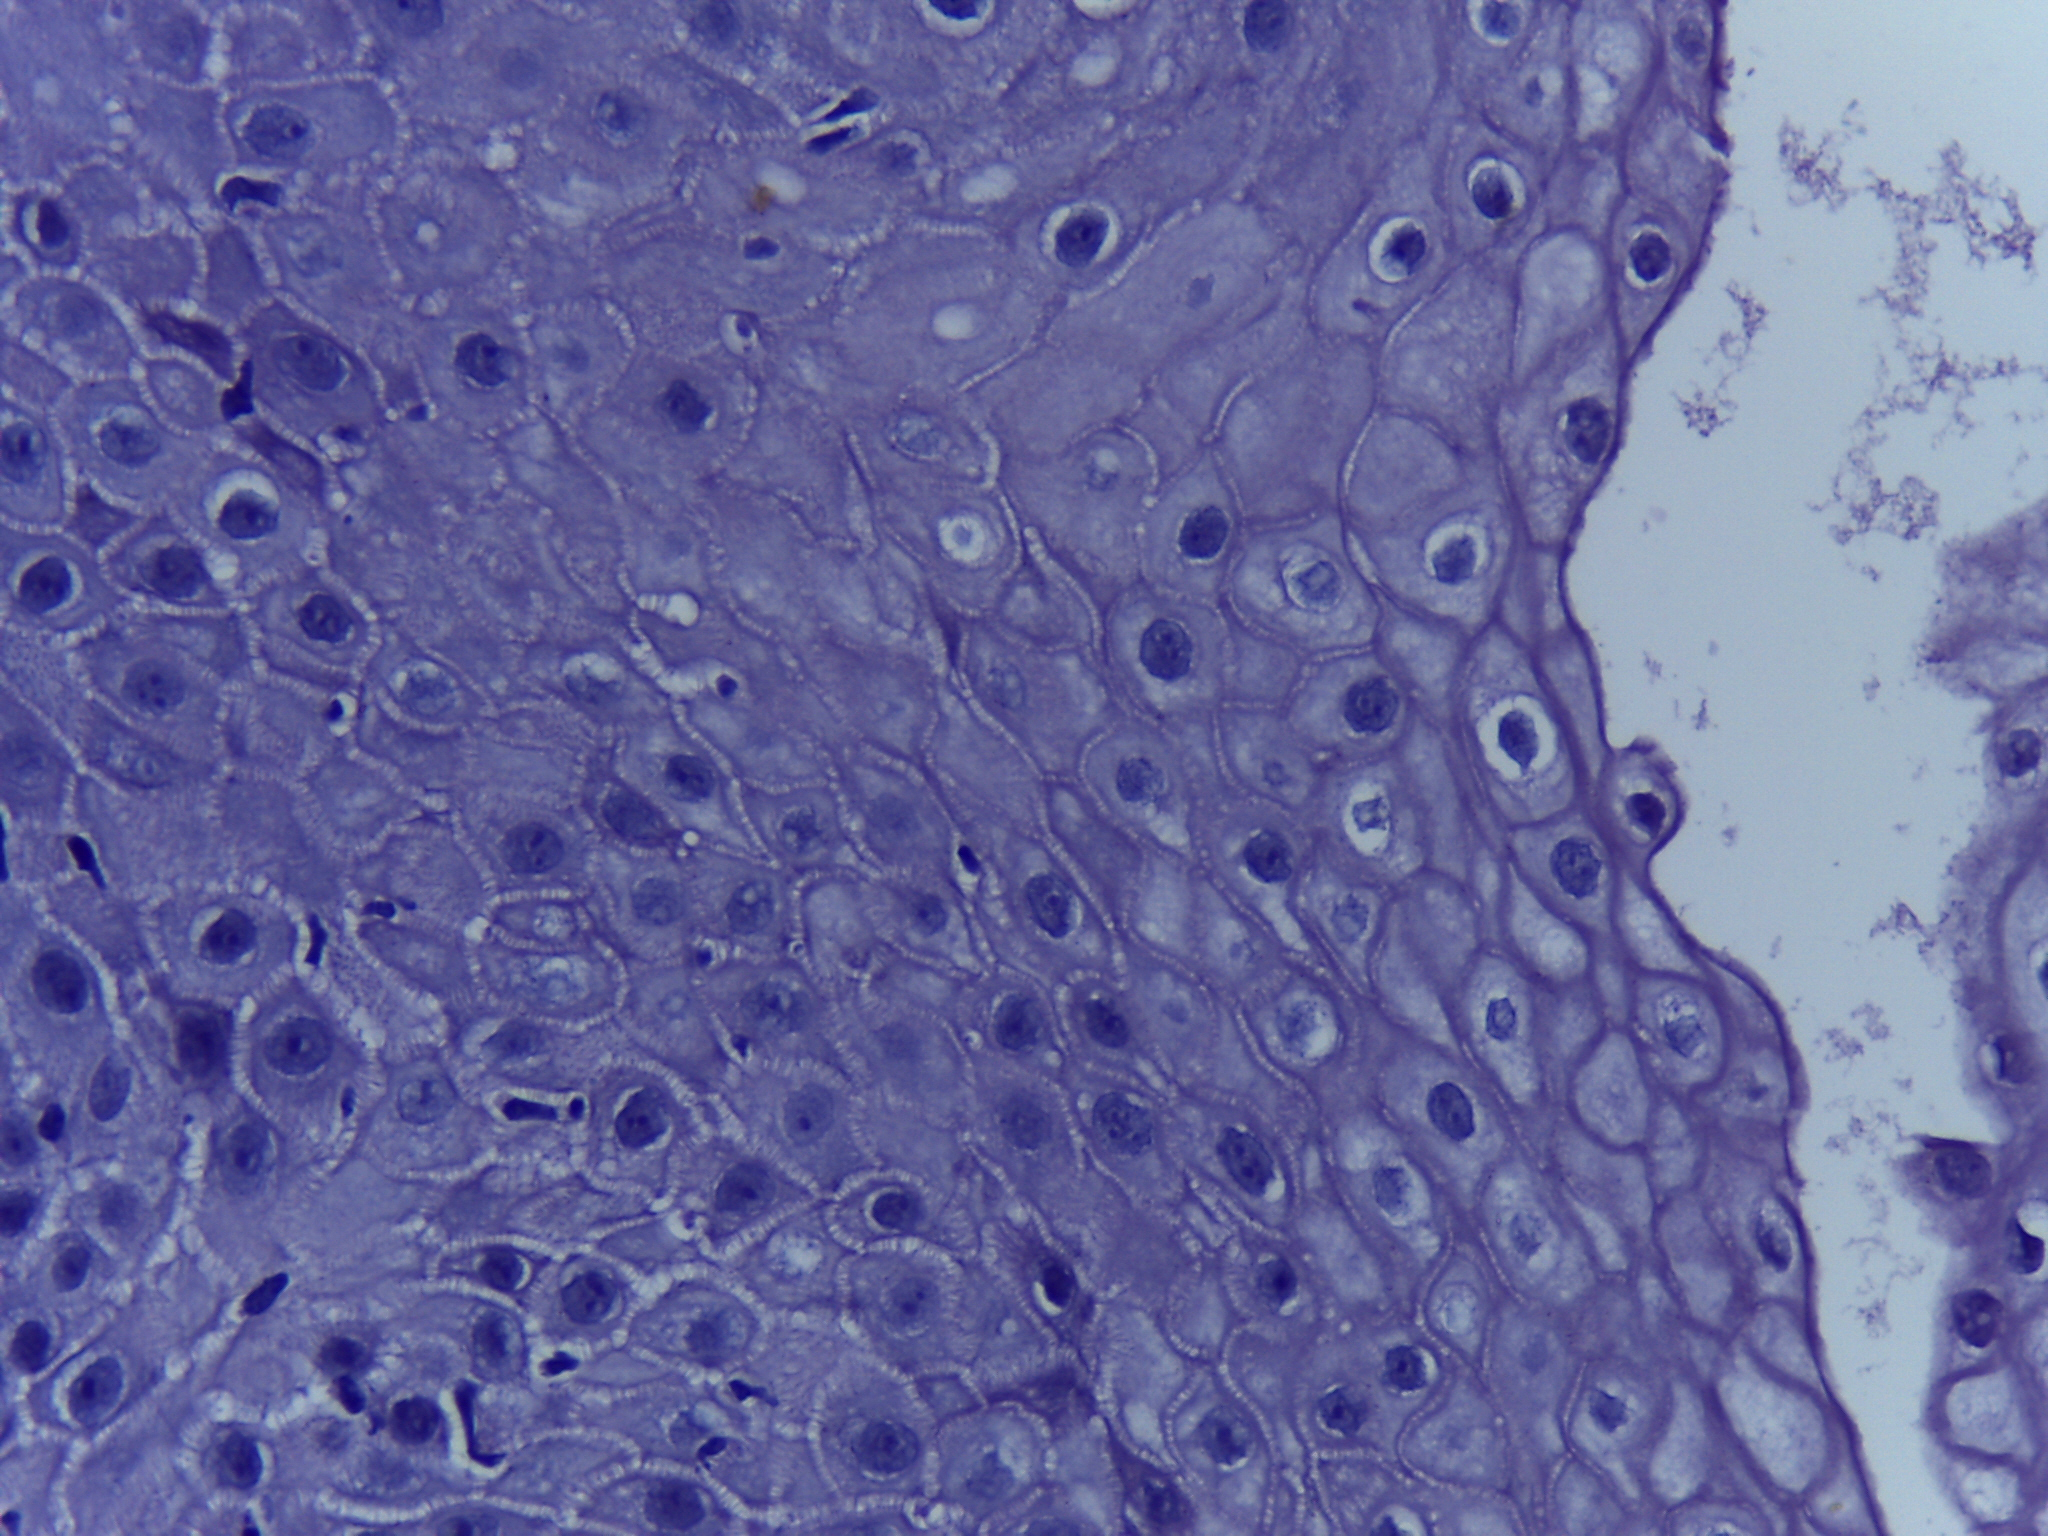
Diagnosis: Normal